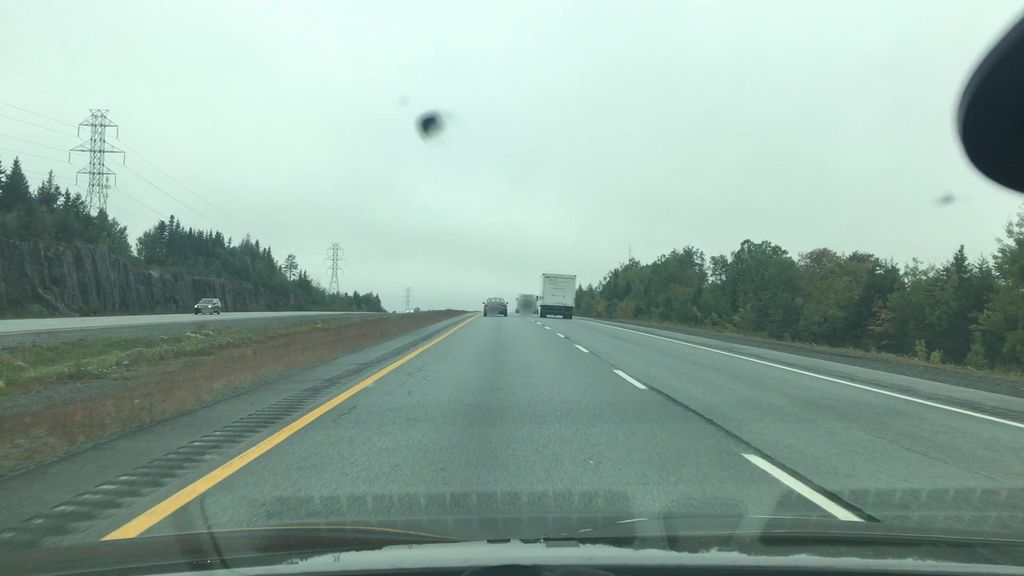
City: halifax